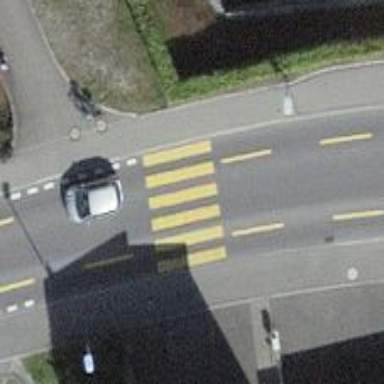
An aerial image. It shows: Footway with zebra crossing.